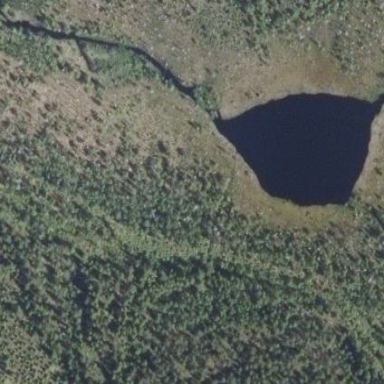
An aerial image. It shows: Lake with natural water.